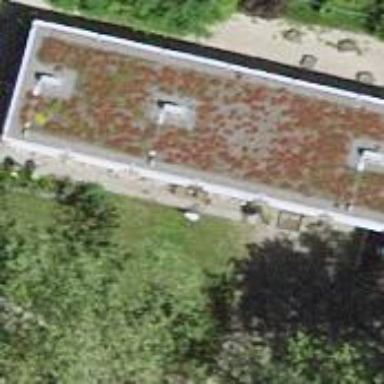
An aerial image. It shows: Kindergarten building.